Interaction volume radius: 5 \u00c5
Interaction volume height: 10 \u00c5
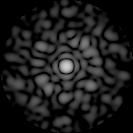
Disorder parameter: 0.8517